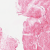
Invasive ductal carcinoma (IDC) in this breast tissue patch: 0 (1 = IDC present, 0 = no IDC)